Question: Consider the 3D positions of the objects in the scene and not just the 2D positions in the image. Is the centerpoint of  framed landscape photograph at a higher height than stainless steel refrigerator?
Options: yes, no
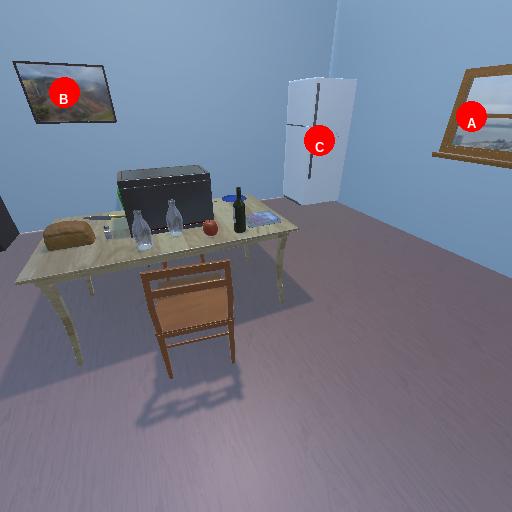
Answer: yes